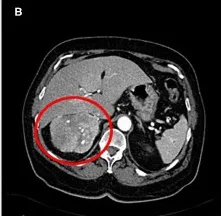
The lesion had not only arterial.
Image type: radiology (ct)